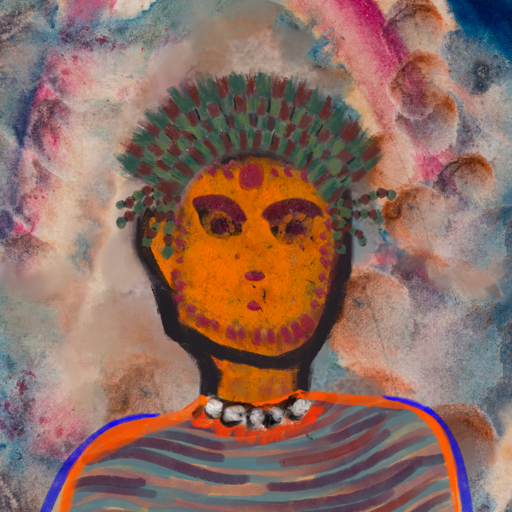
Background: Rupkatha, Head And Neck Front: Doll, Face Front: Doll, Bust: Experience, Hair Front: Blank, Head Accessory: After_Raid_Crown, Second Necklace: Blank, Necklace: An_Impression, Baby: Blank